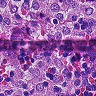
Metastatic tissue present: no